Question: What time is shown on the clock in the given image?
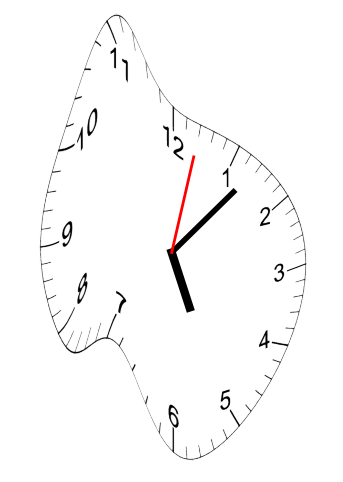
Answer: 05:07:02